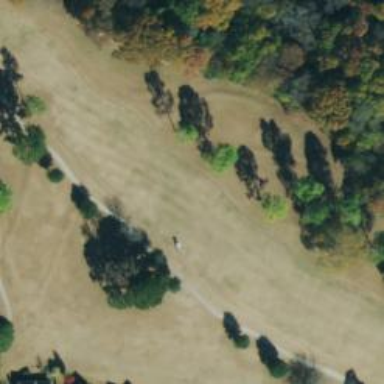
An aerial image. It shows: Golf hole.